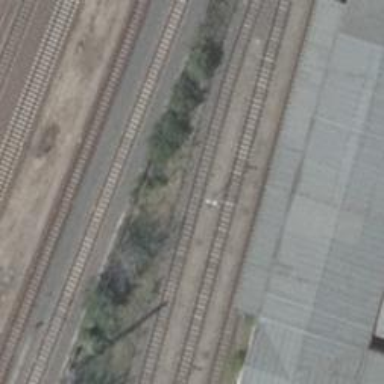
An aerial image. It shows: Railway yard used for servicing trains.